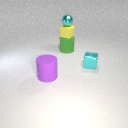
large green rubber cylinder to the right of large purple rubber cylinder